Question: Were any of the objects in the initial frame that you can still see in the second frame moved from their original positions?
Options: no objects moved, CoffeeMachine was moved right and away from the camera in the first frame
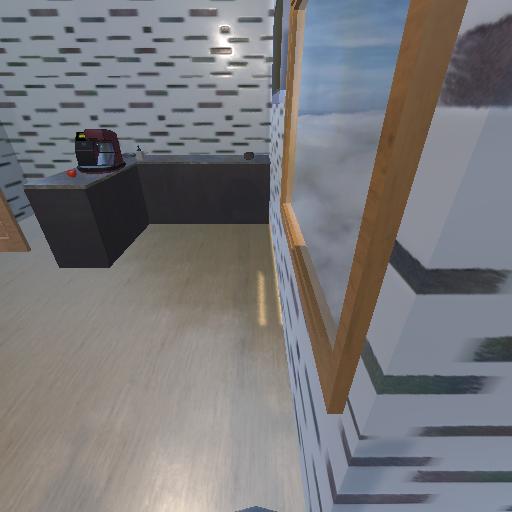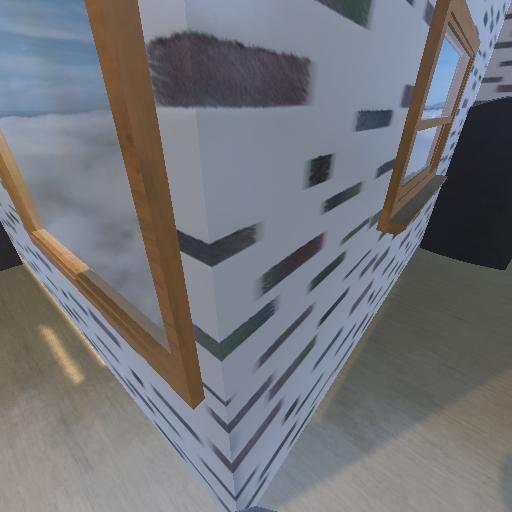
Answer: no objects moved